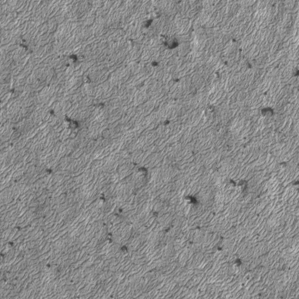
Label: frost